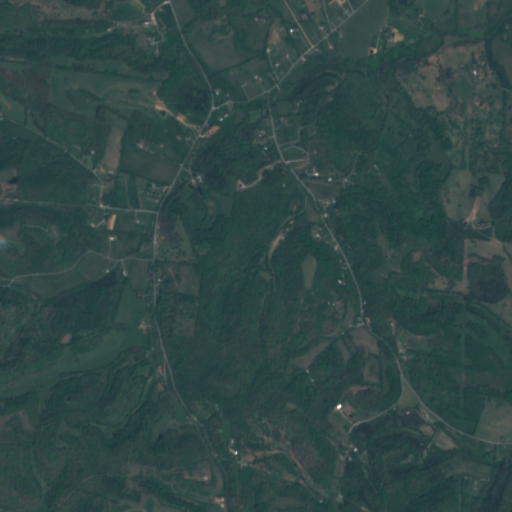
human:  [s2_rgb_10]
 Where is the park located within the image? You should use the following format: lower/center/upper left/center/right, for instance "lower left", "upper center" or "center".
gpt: There is no park in the image.